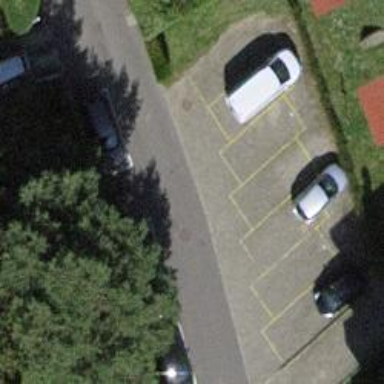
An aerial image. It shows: Parking lane designated for parking.